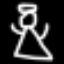
Label: angel